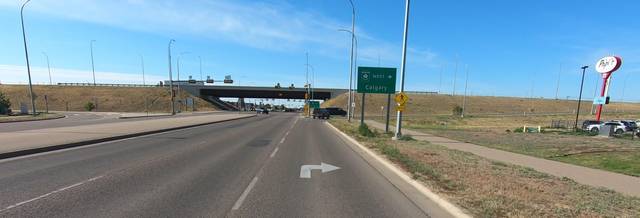
Region: Canada
Coordinates: 50.001, -110.645